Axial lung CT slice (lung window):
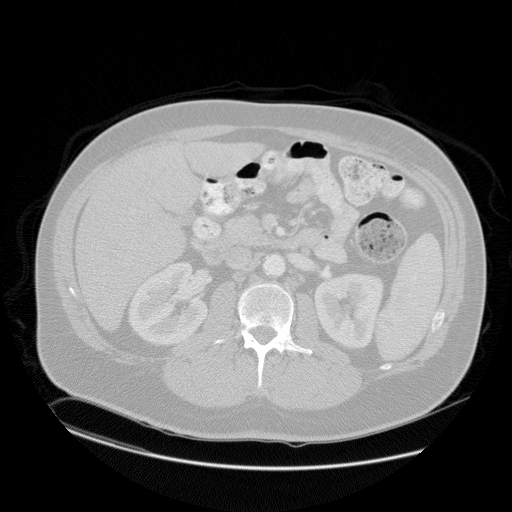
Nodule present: no